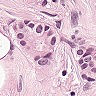
Metastatic tissue present: yes